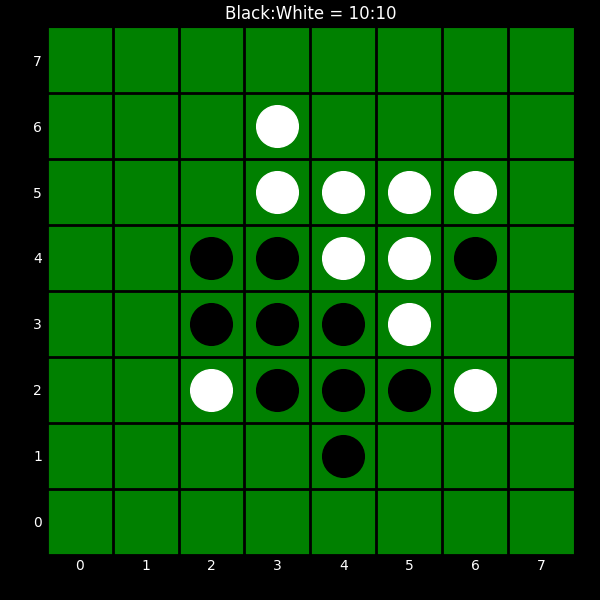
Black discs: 10
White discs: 10